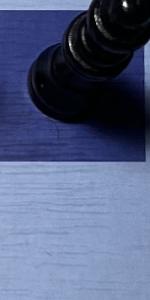
Label: Empty